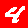
Digit: 4